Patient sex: M
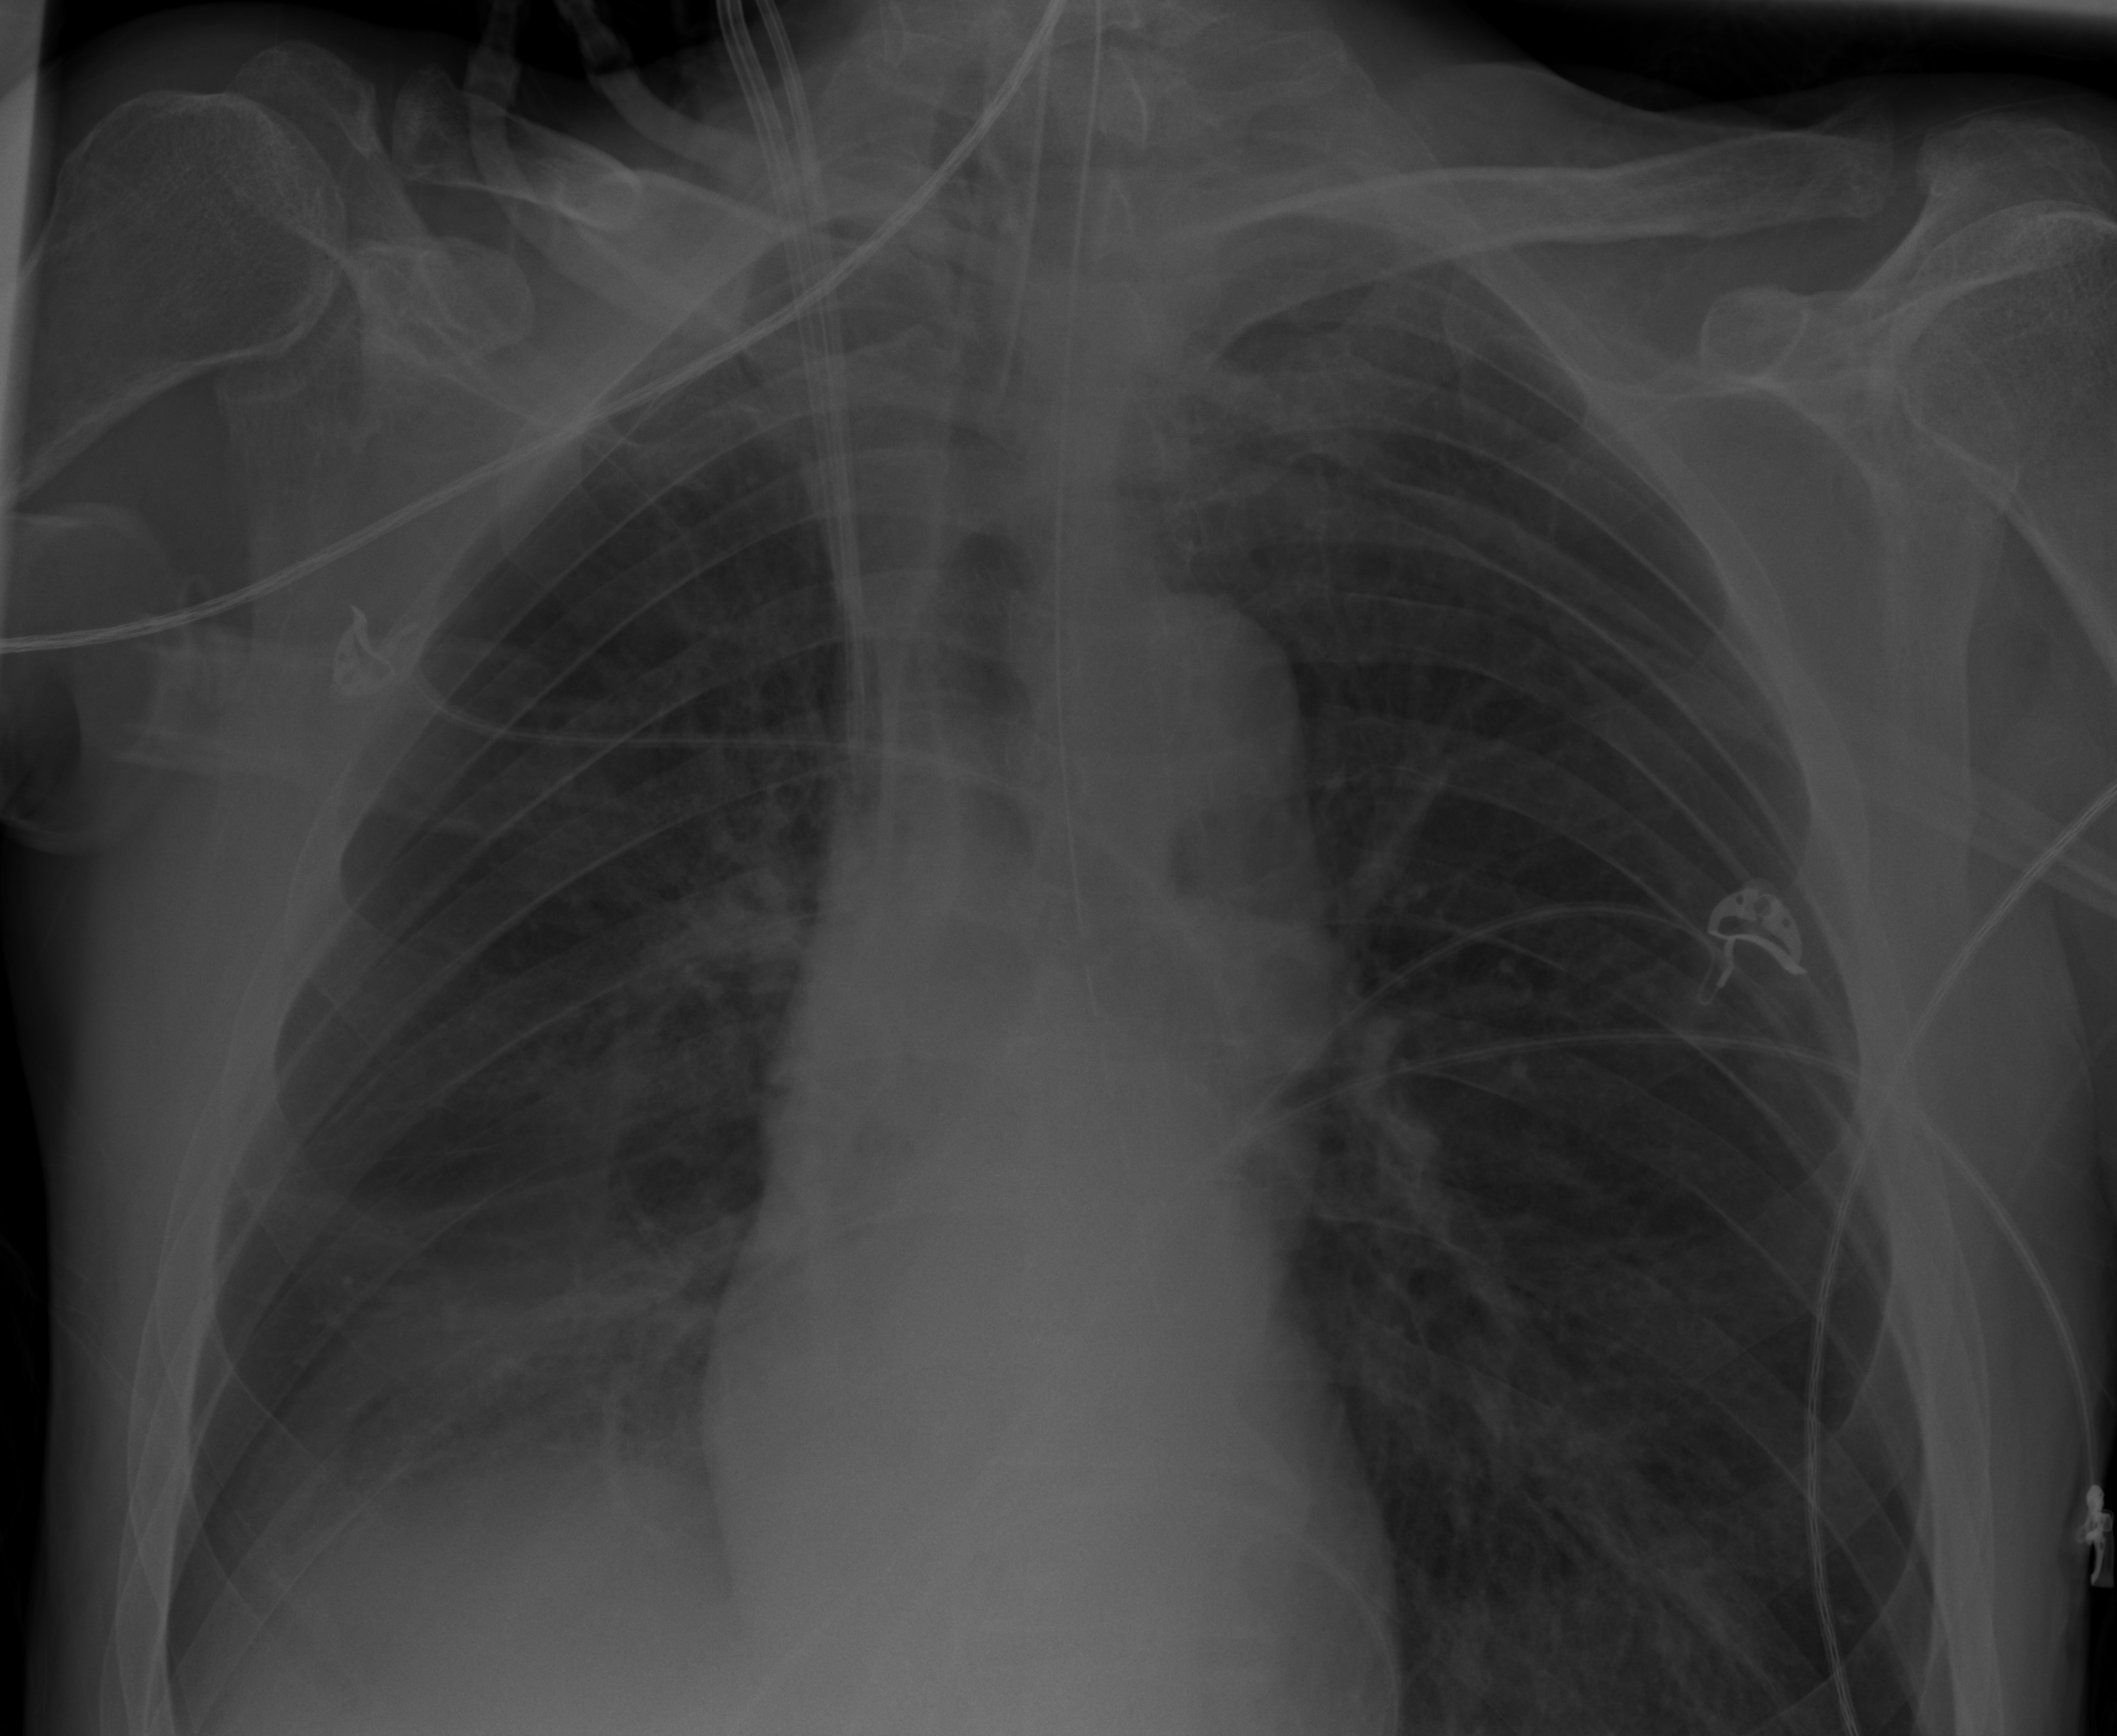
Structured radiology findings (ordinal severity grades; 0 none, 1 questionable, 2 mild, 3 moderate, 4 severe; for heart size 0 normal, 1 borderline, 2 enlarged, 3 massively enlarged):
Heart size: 0
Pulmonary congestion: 0
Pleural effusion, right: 2
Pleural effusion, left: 0
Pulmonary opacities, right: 2
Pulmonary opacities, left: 0
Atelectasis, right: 3
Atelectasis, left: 2